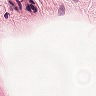
Metastatic tissue present: no